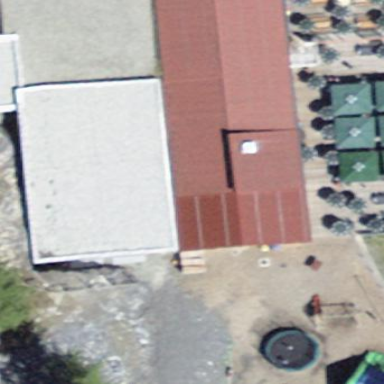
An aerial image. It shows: Restaurant in building.